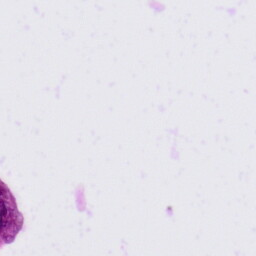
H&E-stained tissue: Tonsil